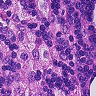
Metastatic tissue present: no